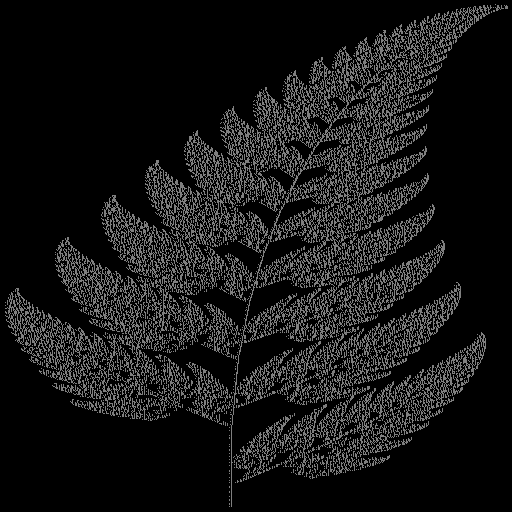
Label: spleenwort_fern